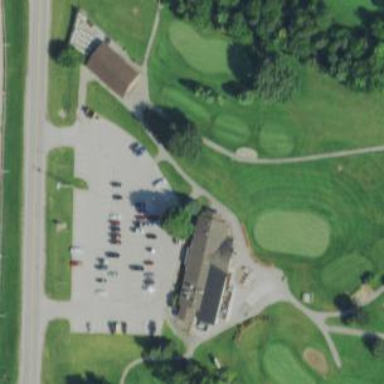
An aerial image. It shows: Path used for both walking and golf.